Current action and preconditions to check: trajectory_clear

Your task: For each precondition in the list above, predict whether it will hold at this action.

Consider the current scene as observed from the mobile robot's camera, and analyze the predicted future states of all dynamic agents (e.g., people, animals, vehicles, or any moving entities) within the NEXT SECOND.

IMPORTANT: Only answer "very likely" if you are absolutely certain—based on strong, clear evidence—that a dynamic agent will violate the precondition in the predicted future state. Do NOT answer "very likely" for unlikely, ambiguous, or low-probability risks.

Ask yourself for each precondition: Is there a high probability, with clear and convincing evidence, that the predicted future states of any dynamic agent will interfere with the predicted future state of the currently executing action within the NEXT SECOND, causing that precondition to fail?

Assess the risk level based on these predictions. Use "likely" or "very likely" if motions create a clear risk of interference.

Use "neutral" or "improbable" if agents are nearby but their predicted paths are clearly diverging or non-conflicting.

Failure Risk Categories: "very improbable", "improbable", "neutral", "likely", "very likely"

Answer Format: Output ONLY the probability_of_failure value from these categories: "very improbable", "improbable", "neutral", "likely", "very likely"

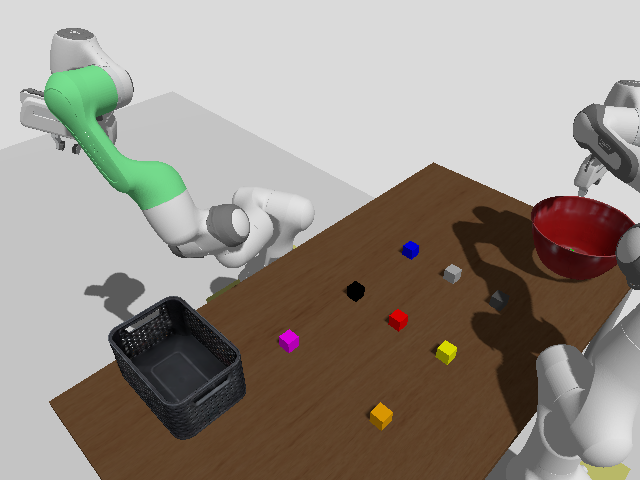

Answer: very improbable